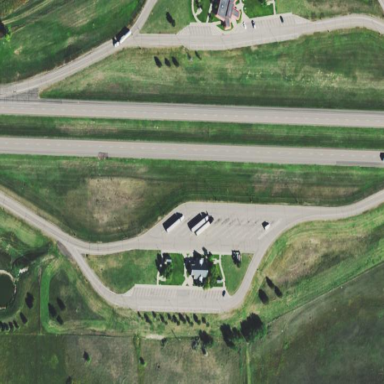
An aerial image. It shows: Rest area along the road.